You are looking at the wavelet scalogram of a bearing's acceleration signal. Classify the bearing condition as one of: normal, inner_race, outer_race, ball.
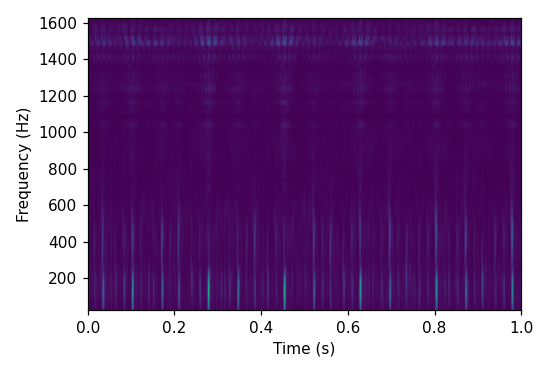
Answer: outer_race